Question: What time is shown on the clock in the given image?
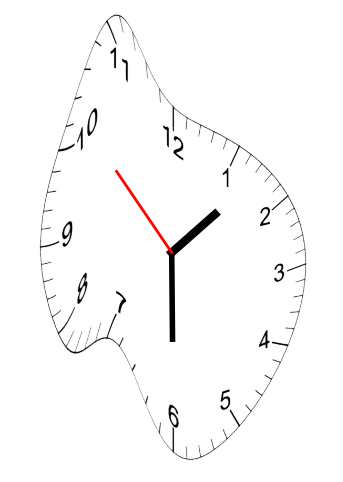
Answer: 01:29:52